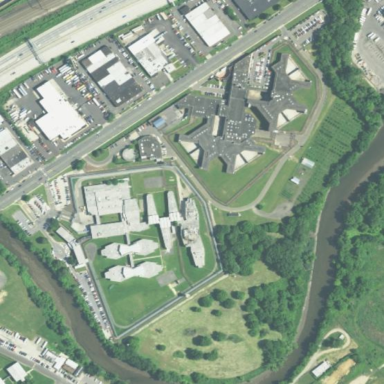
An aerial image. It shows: Prison.